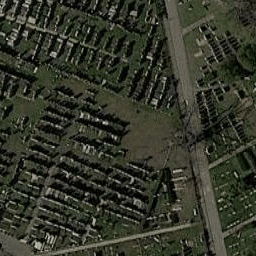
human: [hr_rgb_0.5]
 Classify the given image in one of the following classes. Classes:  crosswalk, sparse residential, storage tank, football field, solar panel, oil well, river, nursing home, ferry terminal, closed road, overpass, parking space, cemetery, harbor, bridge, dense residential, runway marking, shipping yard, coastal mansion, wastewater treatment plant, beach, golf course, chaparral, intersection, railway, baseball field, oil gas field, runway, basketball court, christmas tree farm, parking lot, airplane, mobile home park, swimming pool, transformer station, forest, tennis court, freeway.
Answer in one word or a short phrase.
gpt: cemetery